Question: I'm accessing <URL>
The SOAP message is being sent and I can see the returned message and here I've a screenshot for the 'NSData' that I print out in 'connectionDidFinishLoading'.
Wired thing is, symbol '<' shows up correct at the beginning, but then it's '&lt;'.
Can anyone suggest how can I fix this?

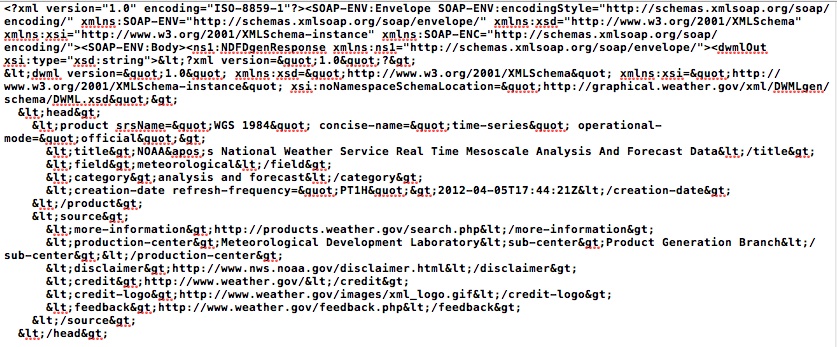
Answer: I checked the WSDL for this web service, it actually returns a xml in the html body part.
'''
<message name="NDFDgenByDayResponse">
<part name="dwmlByDayOut" type="xsd:string" />
</message>
'''
So that respond is actually correct and I will just have to parse it on my own.